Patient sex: M
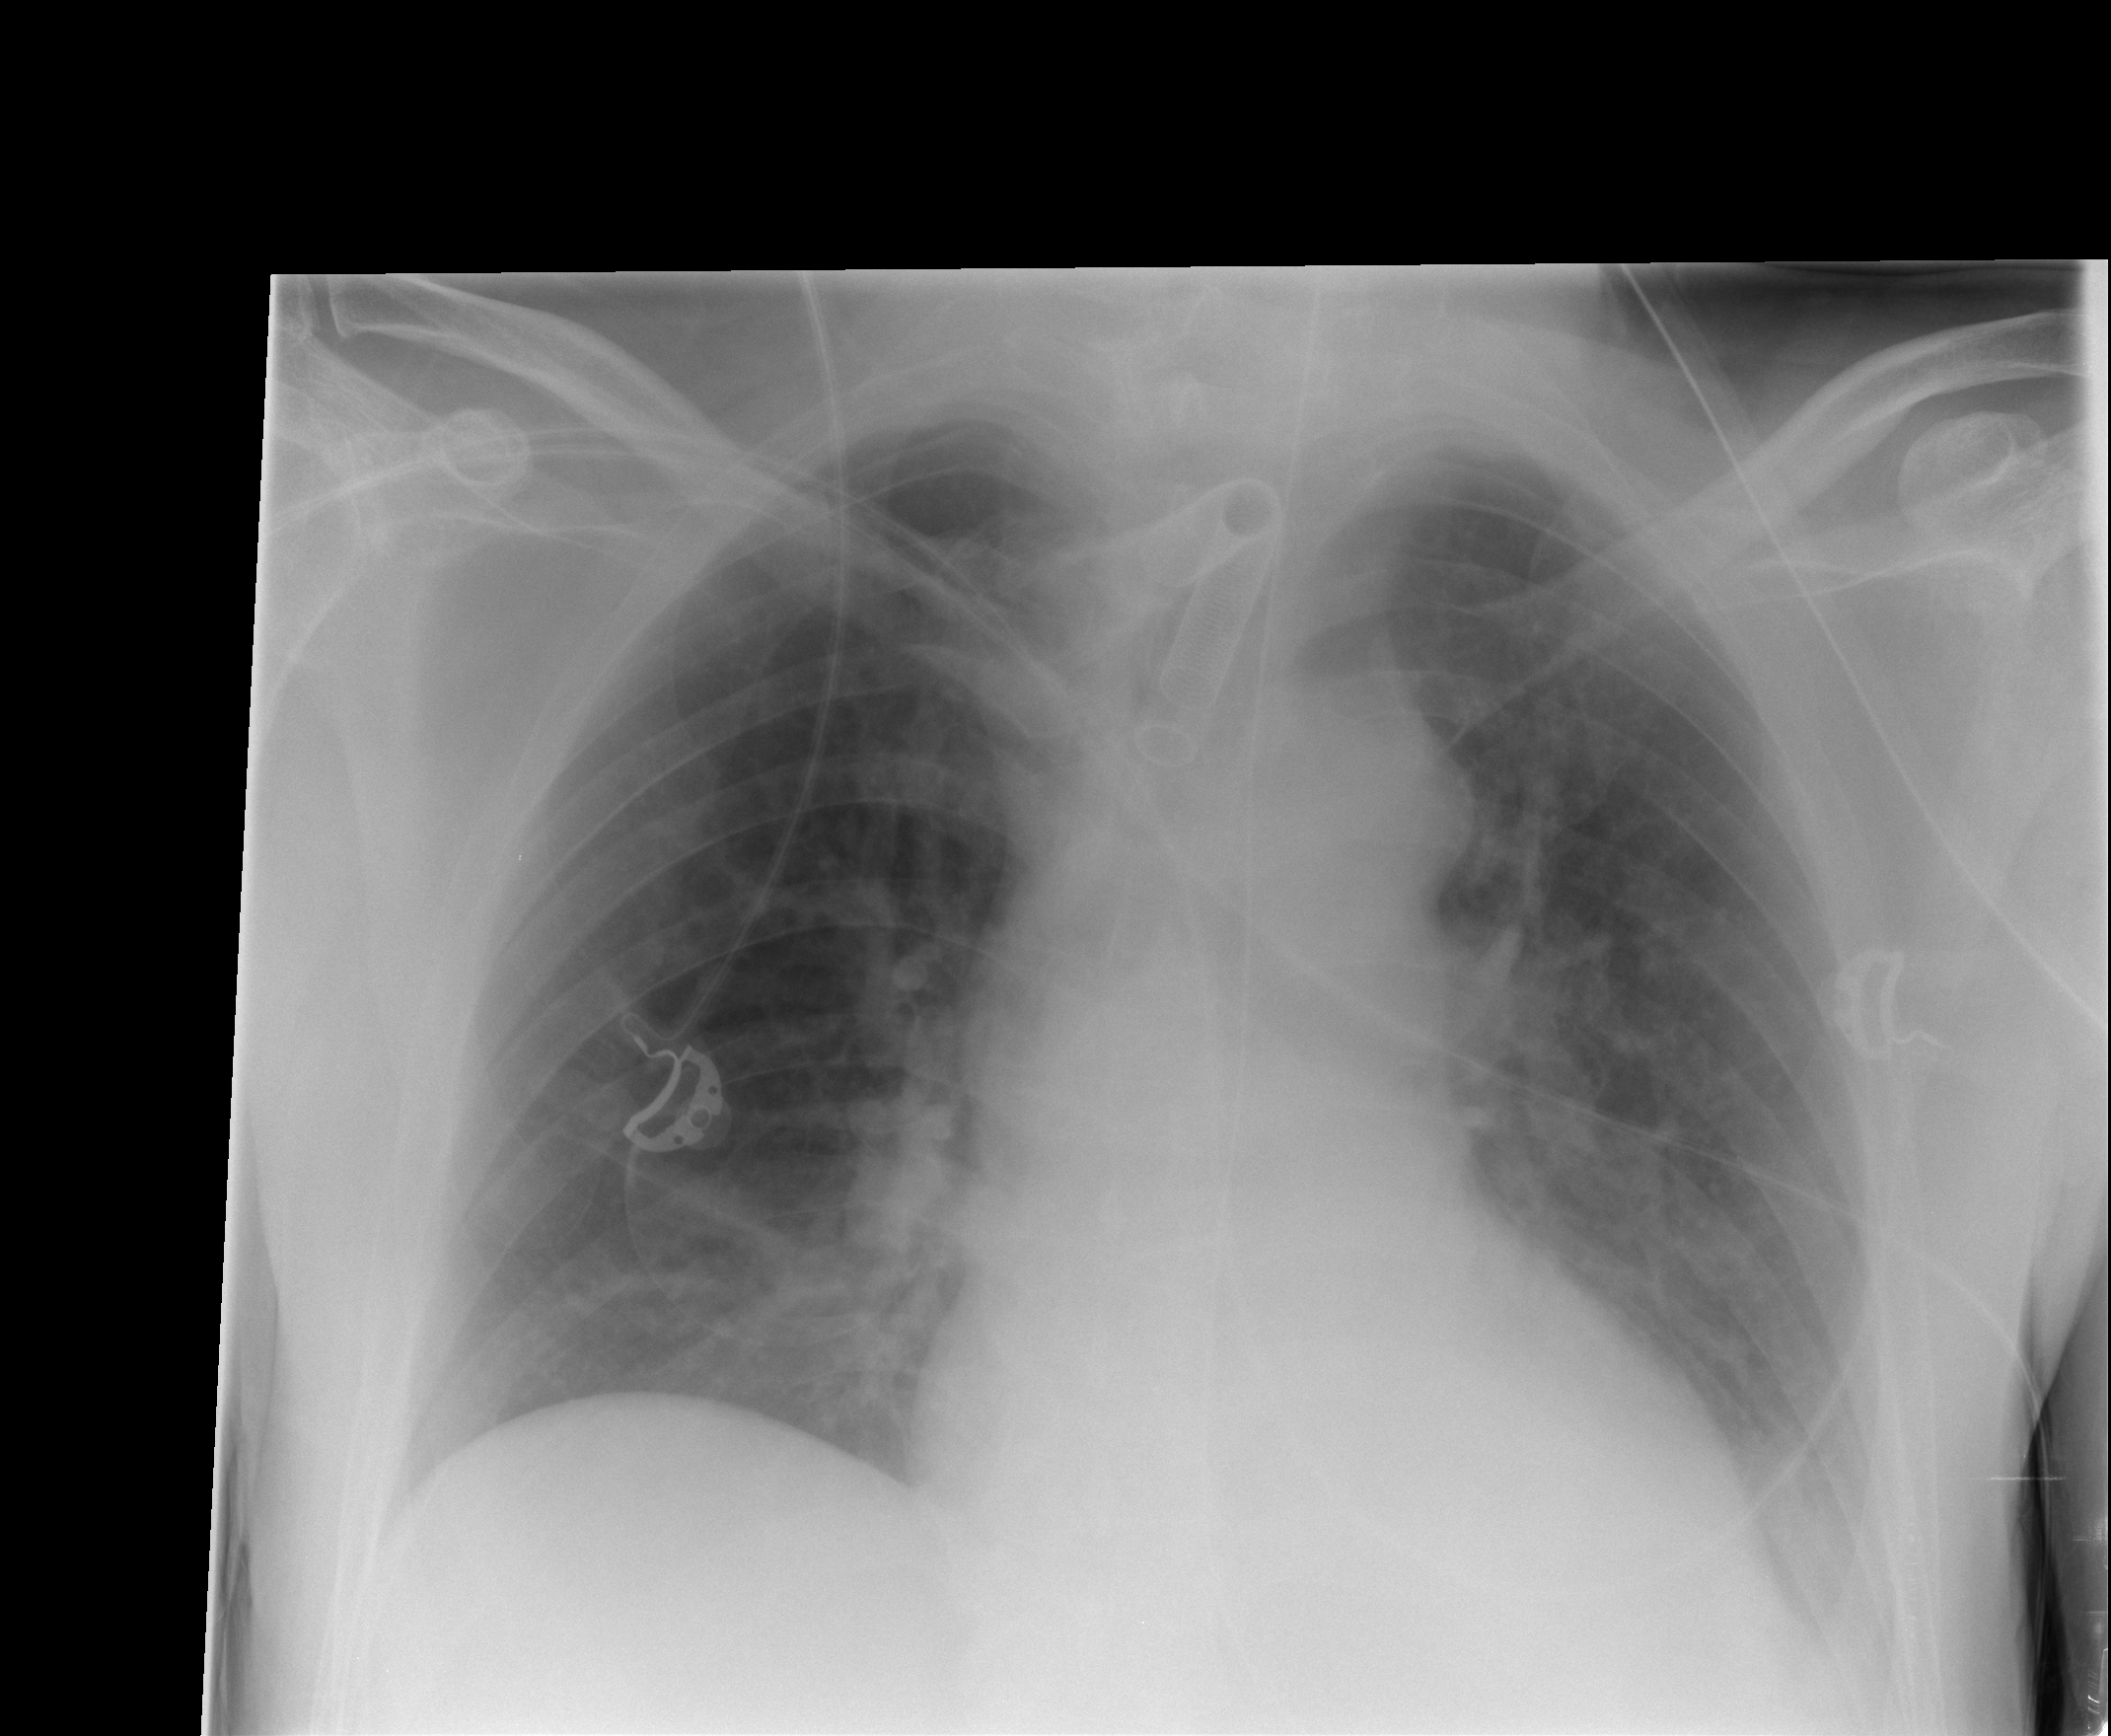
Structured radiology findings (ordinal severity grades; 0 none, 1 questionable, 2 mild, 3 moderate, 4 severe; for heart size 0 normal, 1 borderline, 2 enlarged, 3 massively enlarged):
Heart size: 0
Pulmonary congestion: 2
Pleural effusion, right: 0
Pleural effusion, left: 0
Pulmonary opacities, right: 2
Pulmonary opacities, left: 2
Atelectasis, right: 0
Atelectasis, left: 2